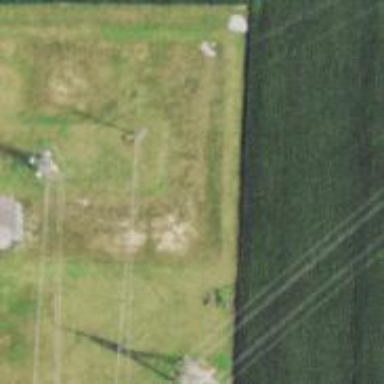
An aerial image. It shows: Power pole.